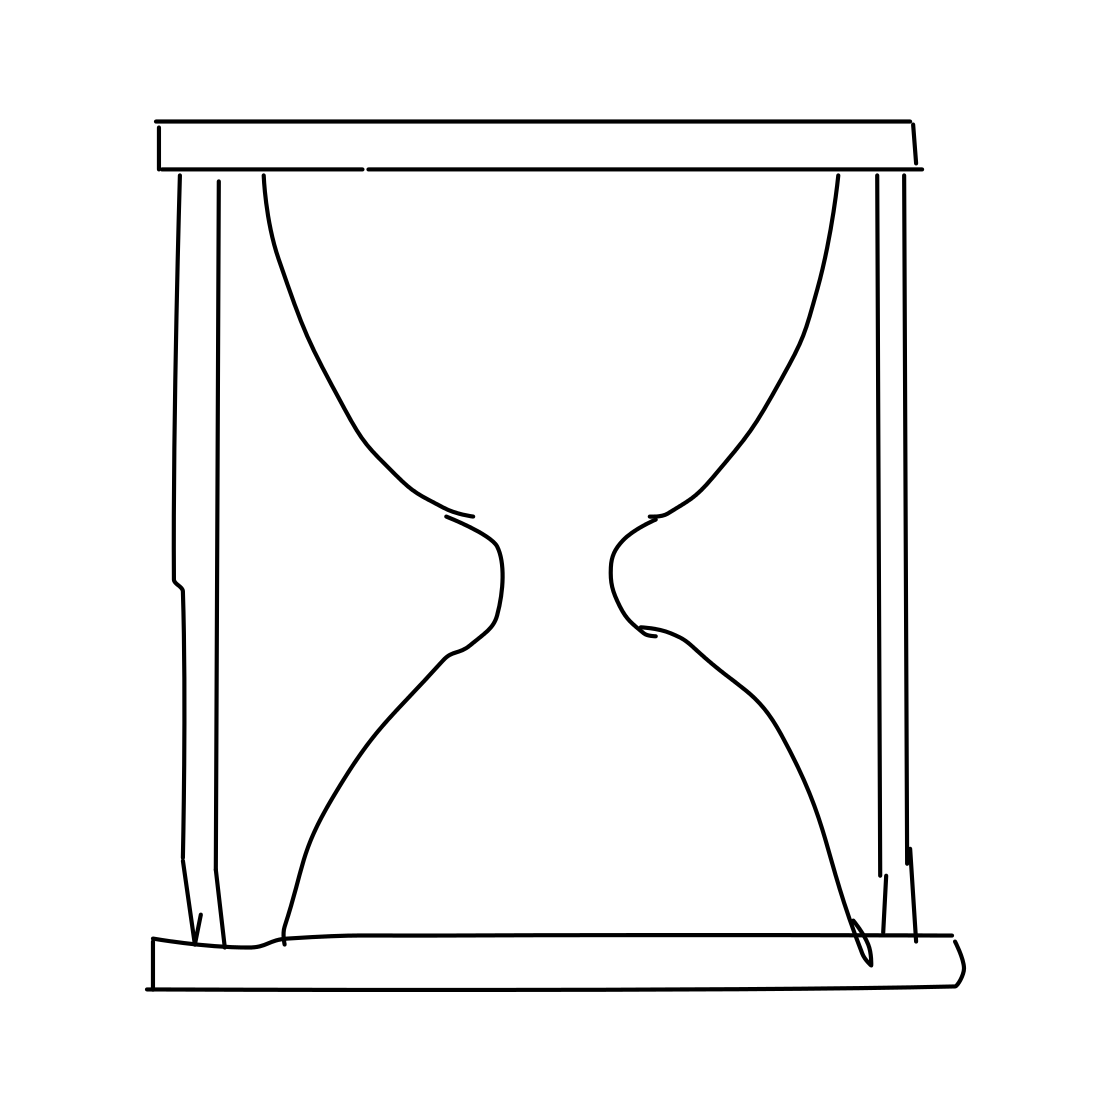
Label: hourglass